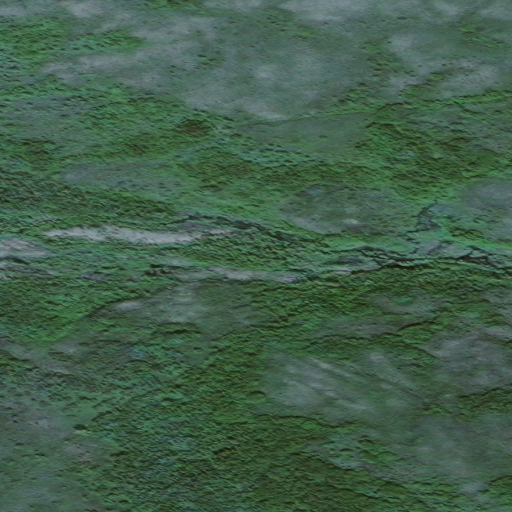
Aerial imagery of valley in Alaska named Mary Gulch containing only unknown